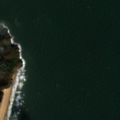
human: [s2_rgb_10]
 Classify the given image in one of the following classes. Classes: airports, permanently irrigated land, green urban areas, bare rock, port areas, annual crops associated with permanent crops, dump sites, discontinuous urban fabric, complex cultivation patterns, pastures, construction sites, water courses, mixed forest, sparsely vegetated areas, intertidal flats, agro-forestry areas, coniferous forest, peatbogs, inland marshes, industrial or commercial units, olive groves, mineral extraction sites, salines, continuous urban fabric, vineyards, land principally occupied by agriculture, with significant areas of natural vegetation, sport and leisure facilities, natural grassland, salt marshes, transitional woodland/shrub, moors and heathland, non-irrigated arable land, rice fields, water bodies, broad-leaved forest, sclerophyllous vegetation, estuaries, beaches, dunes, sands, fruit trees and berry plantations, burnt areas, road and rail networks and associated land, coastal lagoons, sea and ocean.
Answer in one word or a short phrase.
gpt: discontinuous urban fabric, beaches, dunes, sands, sea and ocean